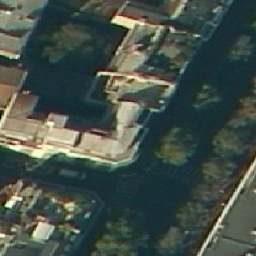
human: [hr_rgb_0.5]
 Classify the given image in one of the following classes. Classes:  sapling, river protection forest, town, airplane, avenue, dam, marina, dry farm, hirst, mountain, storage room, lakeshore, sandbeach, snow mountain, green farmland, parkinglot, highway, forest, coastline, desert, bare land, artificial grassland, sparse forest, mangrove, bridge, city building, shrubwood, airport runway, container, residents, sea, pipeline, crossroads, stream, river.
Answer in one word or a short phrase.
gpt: city building